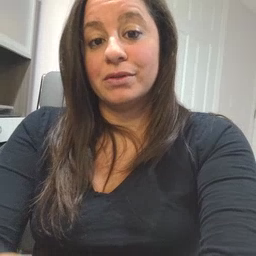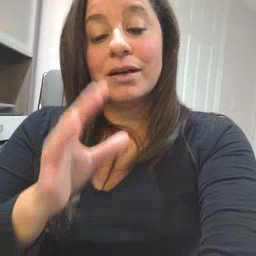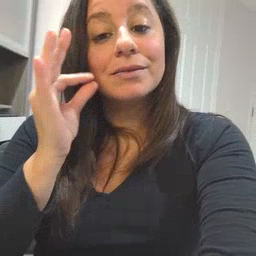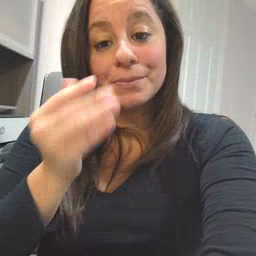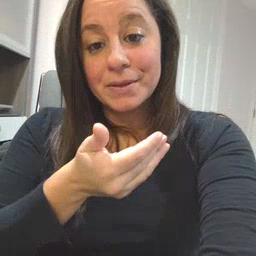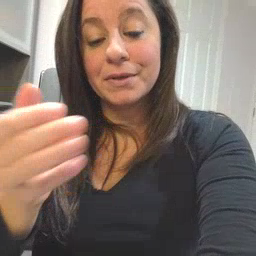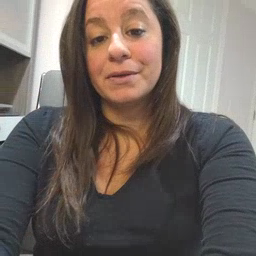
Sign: kitty